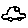
Label: car